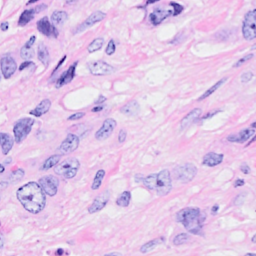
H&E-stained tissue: Breast